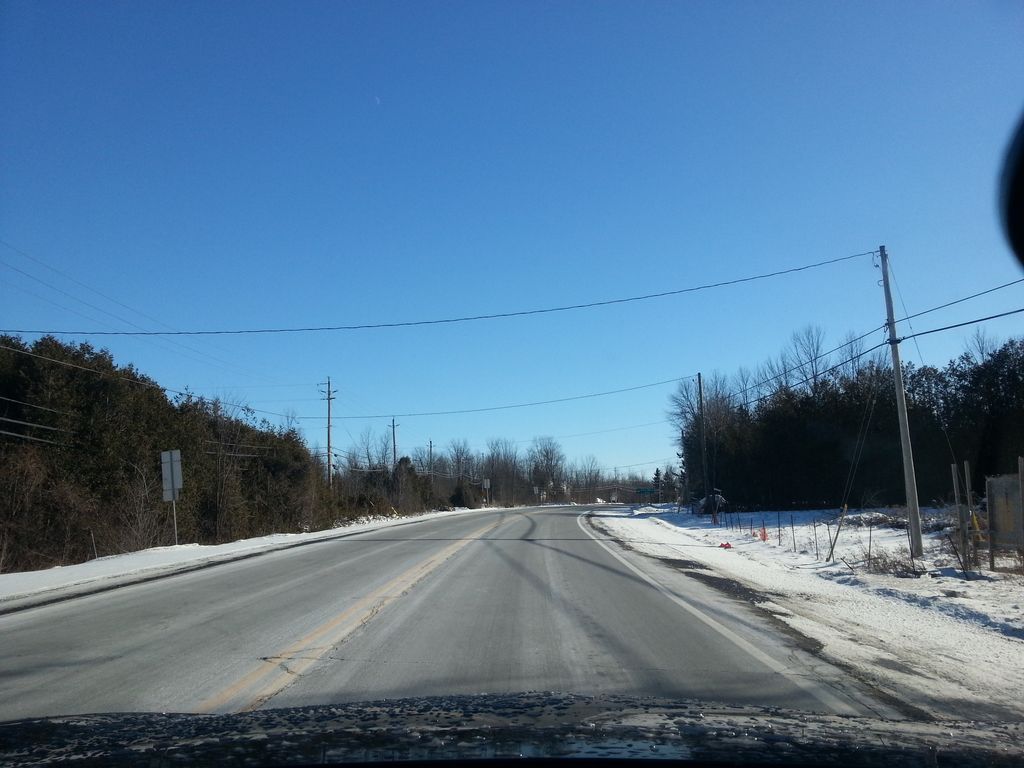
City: ottawa-gatineau